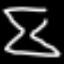
Label: hourglass